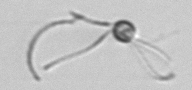
Label: Ophiaster